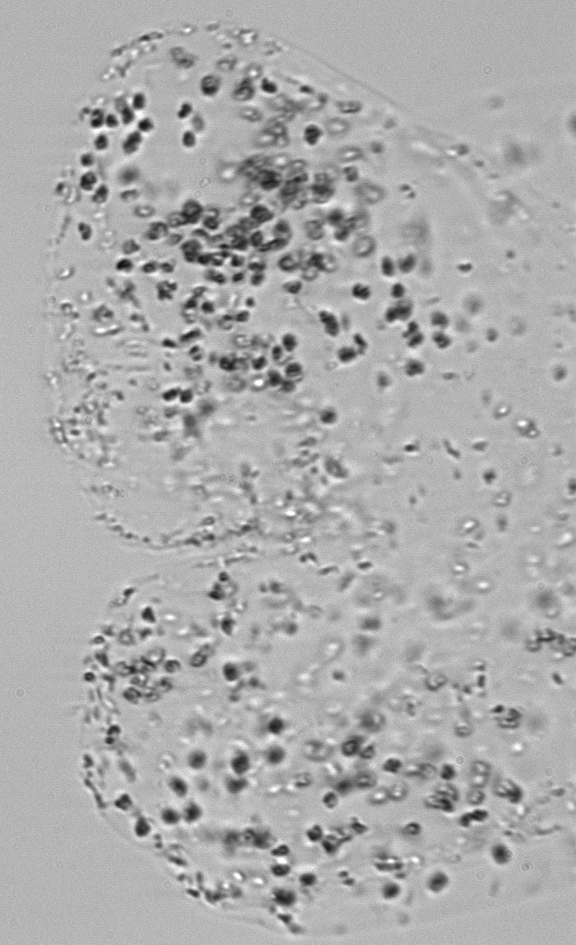
Label: Phaeocystis